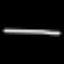
Label: line